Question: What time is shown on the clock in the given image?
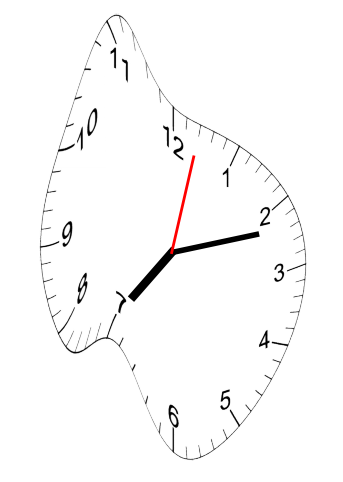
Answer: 07:12:02